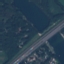
Land use / land cover: Highway